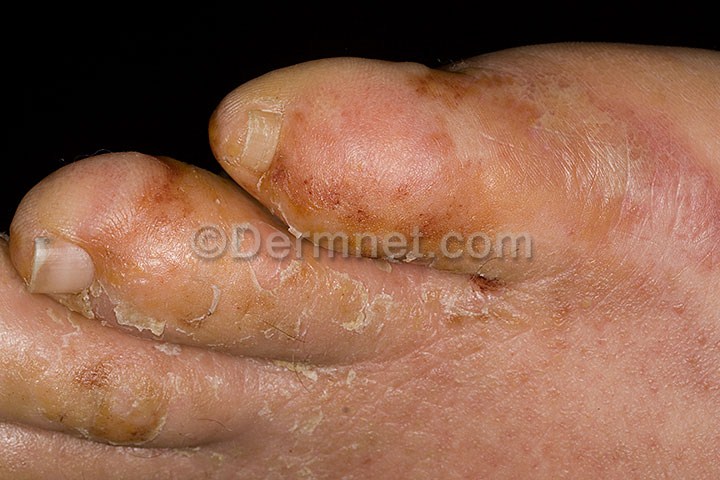
Disease: Eczema Photos